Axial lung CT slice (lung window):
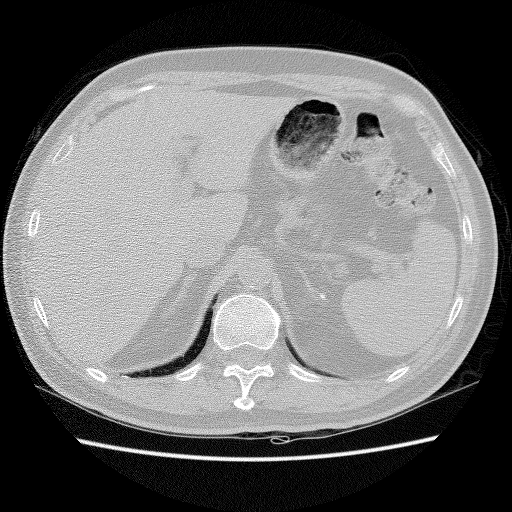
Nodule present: no